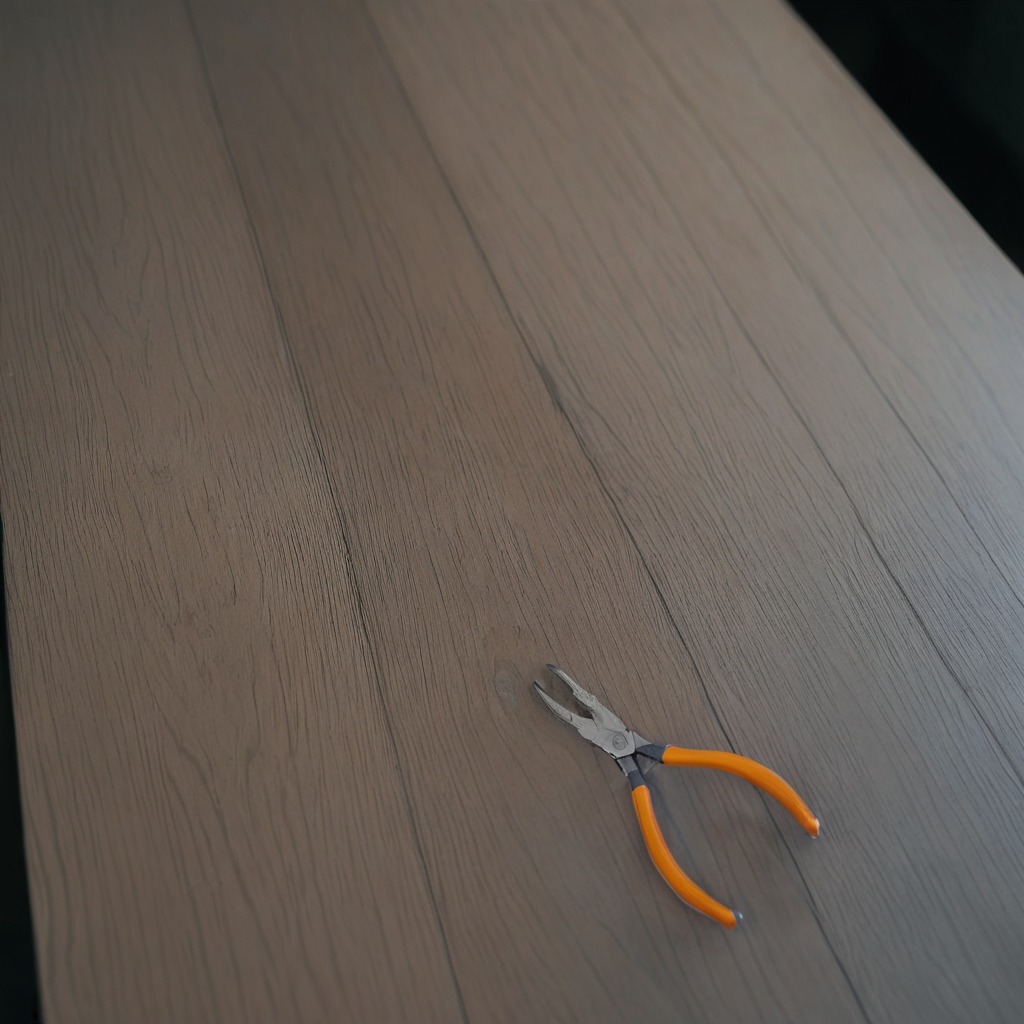
A plier is lying on a table.